Question: I am new to phpStorm.I am trying to have the SCSS compiled file (css output) stored in the root, and not in the same folder as the scss file. I am confused as how to pass the arguments. I am trying to pass the arguments ':css_location' and ':style'. Can someone give me an example? I just have the default argument right now:
'''
--no-cache --update $FileName$:$FileNameWithoutExtension$.css
'''
UPDATE:
After much reading, I got to this:
'''
--no-cache --update $FileName$:$FileDirPathFromParent$/$FileNameWithoutExtension$.css --trace
'''
However, I am getting a permission denied error:
'''
/usr/bin/scss sudo --no-cache --update style.scss:/style.css --trace
error No such file or directory - sudo
/Library/Ruby/Gems/2.0.0/gems/sass-3.4.2/lib/sass/plugin/compiler.rb:512:in 'initialize': Permission denied - /style.css (Errno::EACCES)
from /Library/Ruby/Gems/2.0.0/gems/sass-3.4.2/lib/sass/plugin/compiler.rb:512:in 'open'
from /Library/Ruby/Gems/2.0.0/gems/sass-3.4.2/lib/sass/plugin/compiler.rb:512:in 'write_file'
from /Library/Ruby/Gems/2.0.0/gems/sass-3.4.2/lib/sass/plugin/compiler.rb:501:in 'update_stylesheet'
from /Library/Ruby/Gems/2.0.0/gems/sass-3.4.2/lib/sass/plugin/compiler.rb:215:in 'block in update_stylesheets'
from /Library/Ruby/Gems/2.0.0/gems/sass-3.4.2/lib/sass/plugin/compiler.rb:209:in 'each'
from /Library/Ruby/Gems/2.0.0/gems/sass-3.4.2/lib/sass/plugin/compiler.rb:209:in 'update_stylesheets'
from /Library/Ruby/Gems/2.0.0/gems/sass-3.4.2/lib/sass/plugin.rb:82:in 'update_stylesheets'
from /Library/Ruby/Gems/2.0.0/gems/sass-3.4.2/lib/sass/exec/sass_scss.rb:329:in 'watch_or_update'
from /Library/Ruby/Gems/2.0.0/gems/sass-3.4.2/lib/sass/exec/sass_scss.rb:50:in 'process_result'
from /Library/Ruby/Gems/2.0.0/gems/sass-3.4.2/lib/sass/exec/base.rb:40:in 'parse'
from /Library/Ruby/Gems/2.0.0/gems/sass-3.4.2/lib/sass/exec/base.rb:19:in 'parse!'
from /Library/Ruby/Gems/2.0.0/gems/sass-3.4.2/bin/scss:13:in '<top (required)>'
from /usr/bin/scss:23:in 'load'
from /usr/bin/scss:23:in '<main>'
'''
UPDATE:
Ok, I can't figure out these settings. I've attached a screen shot. All I am trying to accomplish is to get the style.css file to show up in the root instead of the css folder.

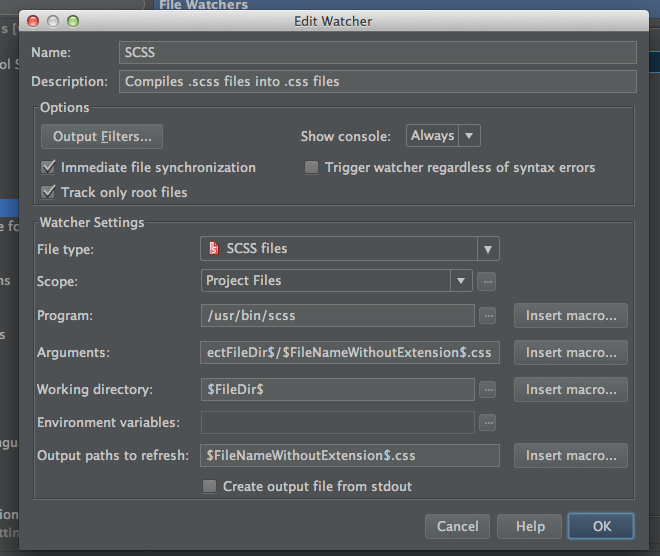
Answer: If 'root' is a project root, I'd suggest the following settings:
'''
Arguments: --no-cache --update $FileName$:$ProjectFileDir$/$FileNameWithoutExtension$.css
Working dir: $FileDir$
Output paths to refresh: $ProjectFileDir$/$FileNameWithoutExtension$.css
'''
Does it work for you?